Interaction volume radius: 5 \u00c5
Interaction volume height: 15 \u00c5
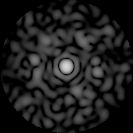
Disorder parameter: 0.8158